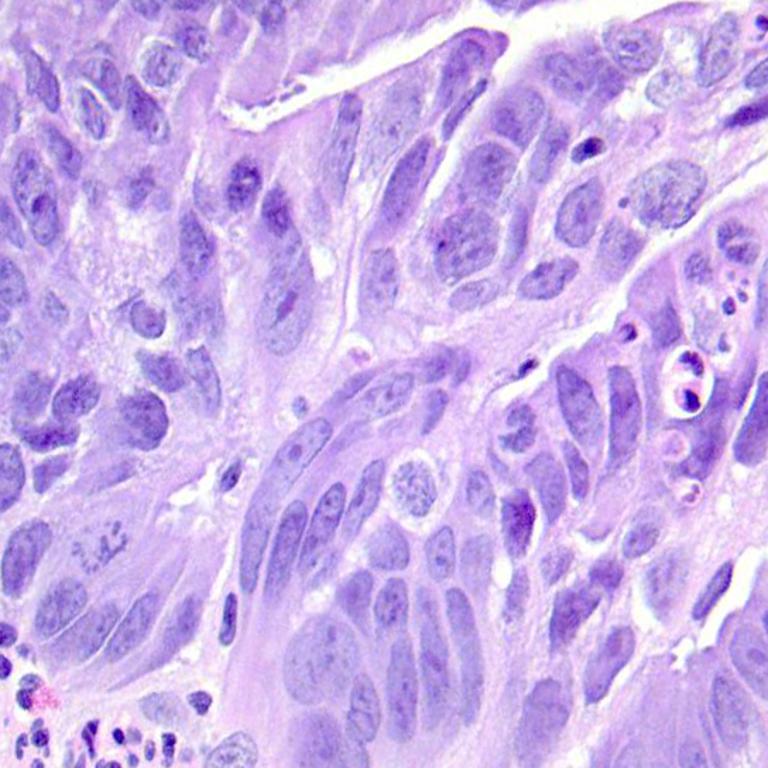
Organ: colon
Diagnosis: adenocarcinomas